Question: I'm trying to find a way to create a circular line (like a loading spinner) with manipulable edges. It's supposed to be a clock, so one edge will indicate the minutes and the other will indicate the hours (via javascript), but I can't find a way to make both edges independently manipulable.
This is what I have ATM:
HTML
'''
<svg class="spinner" viewBox="0 0 40 40">
<circle class="path" cx="20" cy="20" r="15" fill="none" stroke-width="3">
</circle>
</svg>
'''
CSS
'''
.spinner {
width: 90px;
height:90px;
margin: 100px auto;
display: block;
}
.spinner .path {
stroke-dasharray: 40;
stroke: #7722ff;
}
'''
JsF: <URL>
I need to be able to change 'edge 1' and 'edge 2' positions from the example below based on a variable value (degrees, pixels, em...). I need to say wherever the edges of the line will start and end.

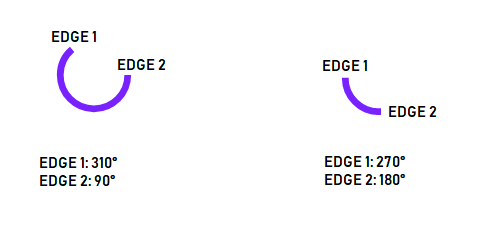
Answer: Plunker Code updated: --
This plnkr will do the job <URL>, I've added codes that can be modified easily for dynamic data.
Clicking on button, you can control the behavior.
'''
'var deg = 0.0175'
'''
this is a simple maths calculation to fit into the circle property of canvas and to make it easy to understand, as we at school learned that values should be in degree.
'''
var deg = 0.0175;
var rotateInit = 0; // always clockwise by default; this value is in degree, i.e. 0 degree,
var angleInit = 45;
var c = document.getElementById("myCanvas");
var ctx = c.getContext("2d");
var disp = document.getElementById("inDegrees");
function draw(rotateVal, angleVal){
ctx.clearRect(0, 0, 300, 300);
ctx.beginPath();
rotateInit = rotateInit - rotateVal;
angleInit = angleInit + angleVal;
if (angleInit - rotateInit >= 360) {
angleInit = 270;
rotateInit = -90;
}
if (angleInit - rotateInit <= 0) {
angleInit = 0;
rotateInit = 0;
}
var rotate = rotateInit * deg;
var angle = angleInit * deg;
ctx.arc(150, 150, 50, rotate, angle);
disp.innerHTML = 'Current Value in degrees are: '+ (angleInit - rotateInit);
ctx.stroke();
}
// function arc(inrValue) {
// var newValue = initValue + inrValue;
// initValue = newValue;
// ctx.clearRect(0, 0, 300, 300);
// ctx.beginPath();
// ctx.arc(150, 150, 50, left, right);
// document.getElementById("inDegrees").innerHTML = 'Current Value in degrees are: '+ initValue;
// ctx.stroke();
// }
function incrementLeft() {
draw(0, 5); // add 50 degree to current
console.log("clicked Inr");
}
function decrementLeft() {
draw(0, -5);// sub 50 degree to current
console.log("clicked Dcr");
}
function incrementRight() {
draw(5, 0); // add 50 degree to current
console.log("clicked Inr");
}
function decrementRight() {
draw(-5, 0); // sub 50 degree to current
console.log("clicked Dcr");
}
'''
'''
<!DOCTYPE html>
<html>
<body onLoad="draw(0,0)">
<button onclick="incrementLeft()">+ increment left</button> &nbsp;
<button onclick="incrementRight()">+ increment right</button> <br>
<button onclick="decrementLeft()">- decrement left</button> &nbsp;
<button onclick="decrementRight()">- decrement right</button>
<p id="inDegrees"></p>
<canvas id="myCanvas" style="background-color: #f0f0f0;" width="300" height="300">
Your browser does not support the HTML5 canvas tag.</canvas>
</body>
</html>
'''